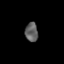
Tissue: prostate
Cell type: T cells
Senescence score: 0.3489
Nuclear area (px): 239
Mean DAPI intensity: 95.795